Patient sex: M
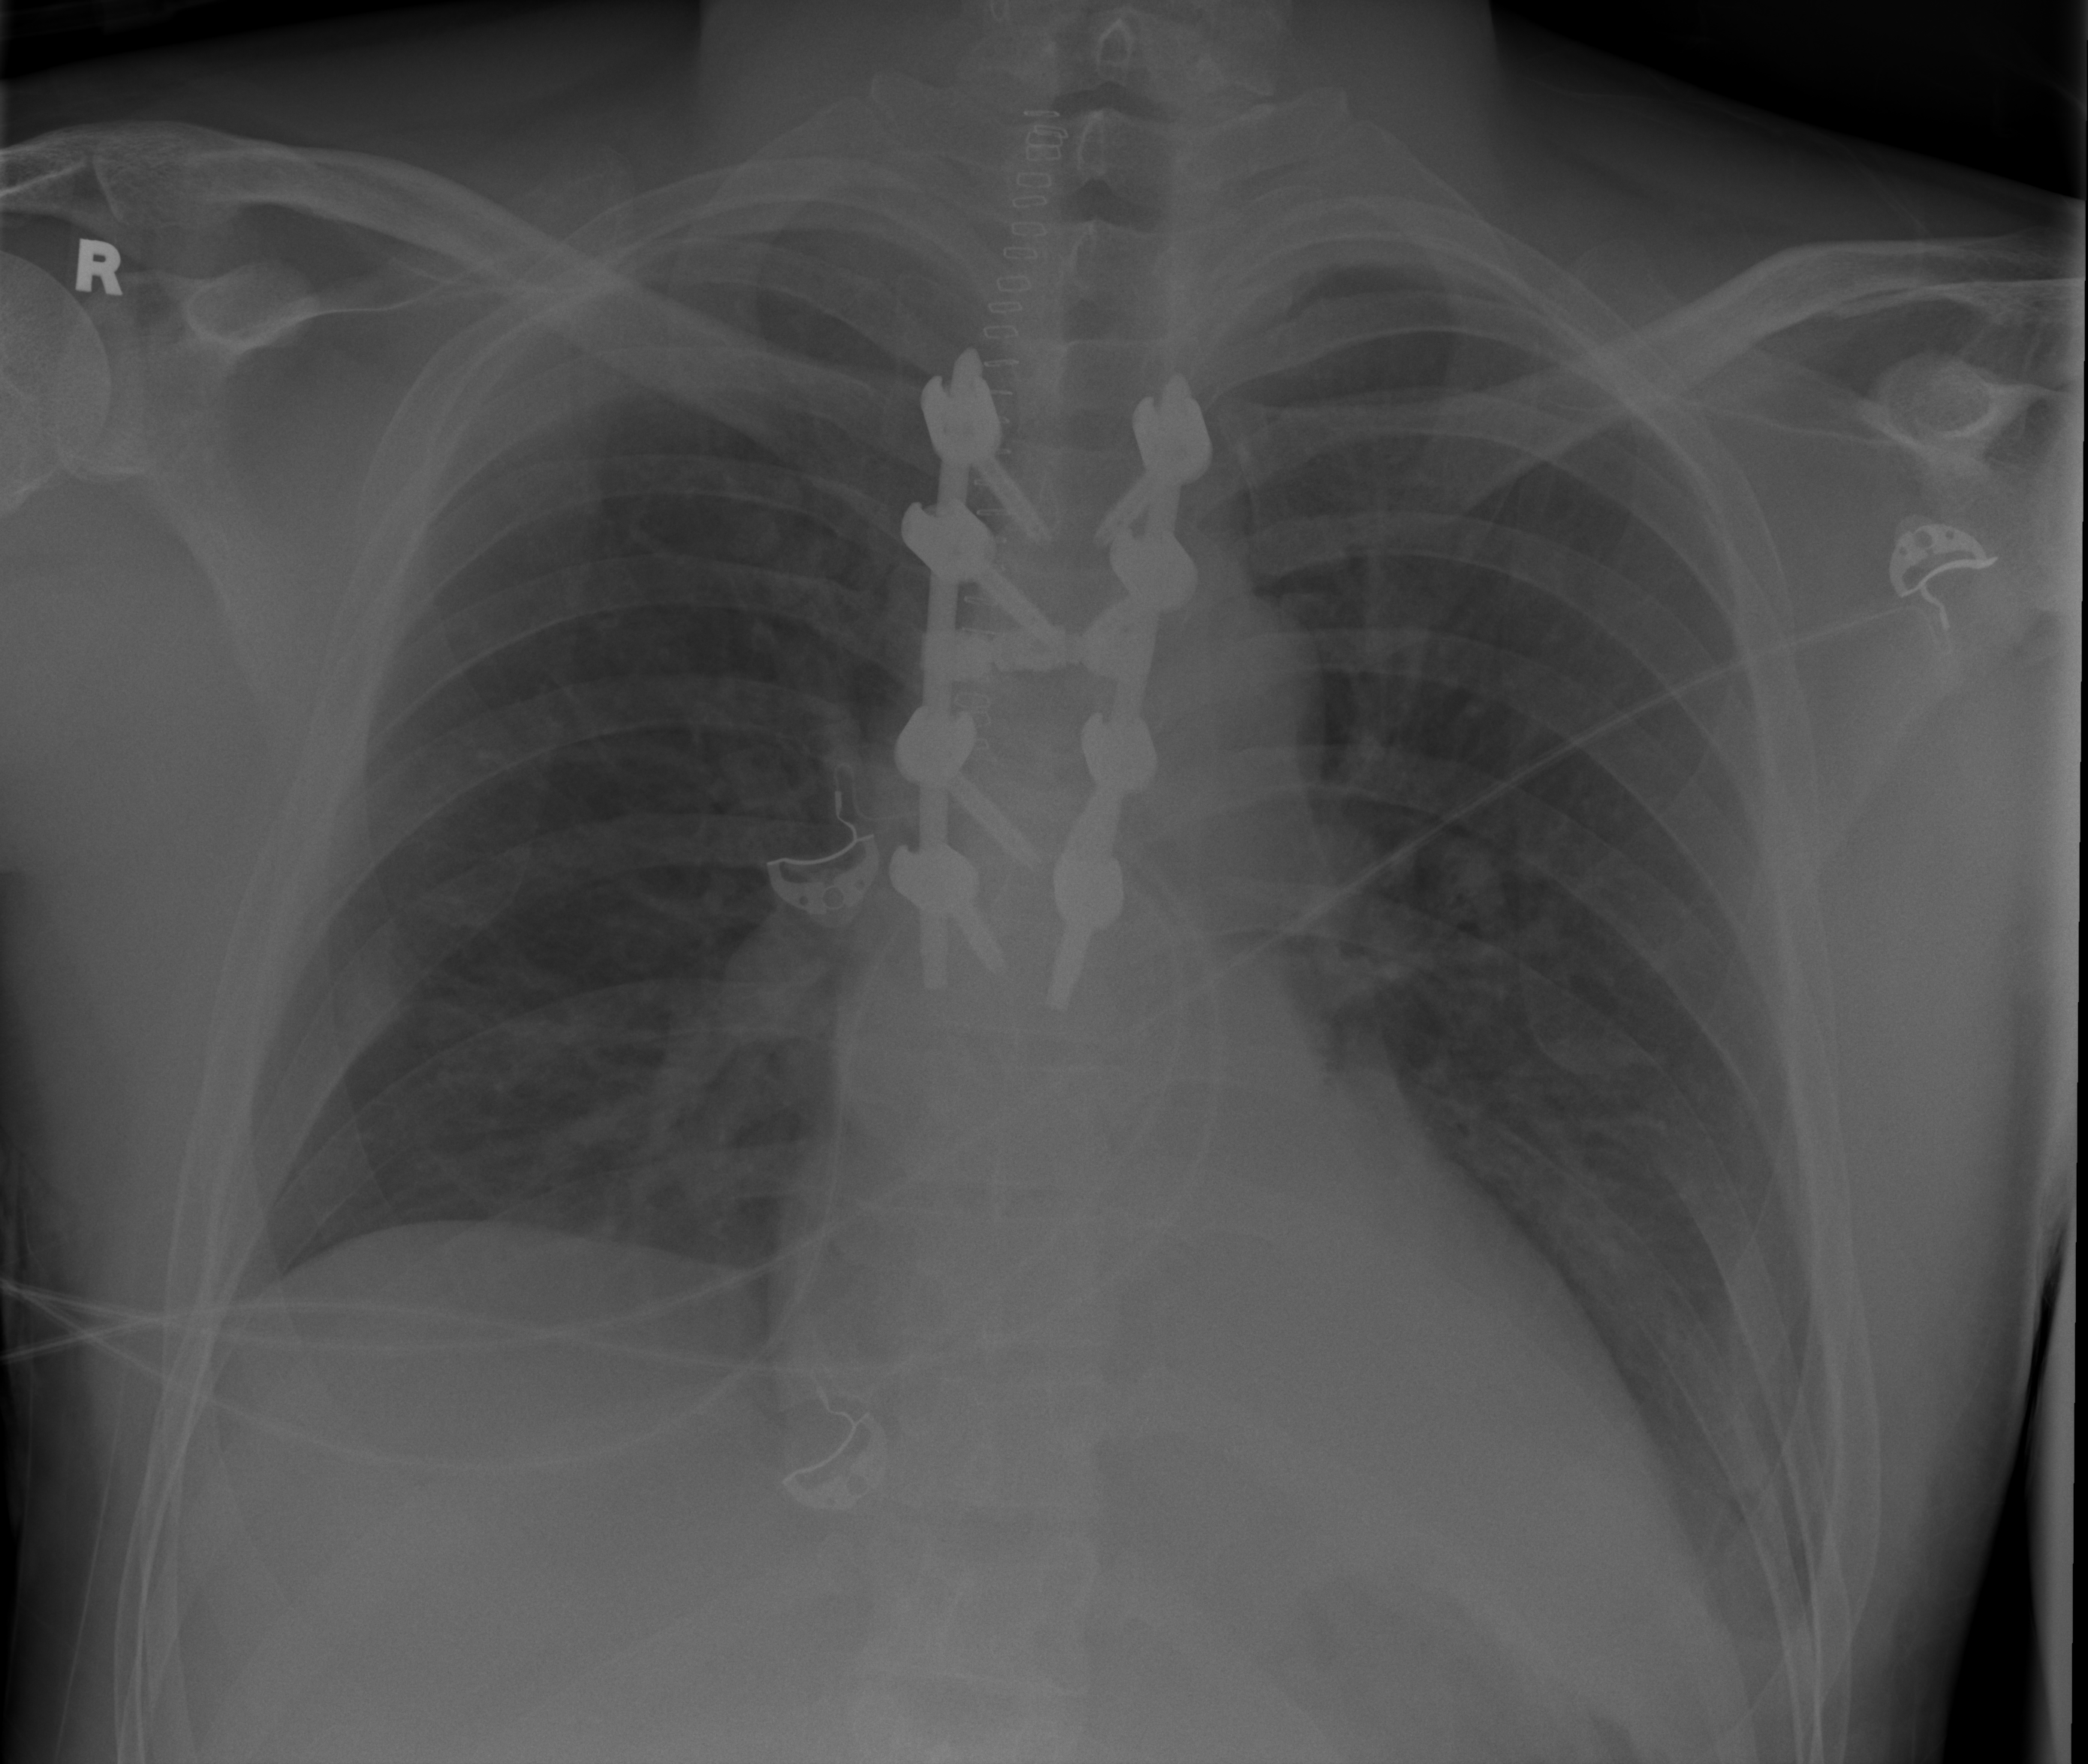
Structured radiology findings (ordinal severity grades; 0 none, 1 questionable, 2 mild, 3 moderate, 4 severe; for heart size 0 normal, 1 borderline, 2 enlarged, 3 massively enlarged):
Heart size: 2
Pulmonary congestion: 2
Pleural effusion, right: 0
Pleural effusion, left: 2
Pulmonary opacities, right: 0
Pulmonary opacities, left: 0
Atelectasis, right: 2
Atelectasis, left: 2